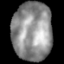
Tissue: lung
Cell type: T cells
Senescence score: 0.1884
Nuclear area (px): 2279
Mean DAPI intensity: 143.39